Question: I have this query :
'''
SELECT pih.PID, piv.TSV, piv.Variable_ID, piv.Value_ID, piv.Manual_Value
FROM Process_Instance_Value AS piv
INNER JOIN Process_Instance_History AS pih ON piv.PID = pih.PID
WHERE piv.Variable_ID IN ( SELECT Variable_ID
FROM someTable
WHERE Transition_ID = @someValue)
AND piv.PID = @someValue
'''
I get this :

My problem is that those rows are duplicate for the use I want them at this point.
Is it possible to only get rows on DISTINCT TSV? Or something like that?
Thank you
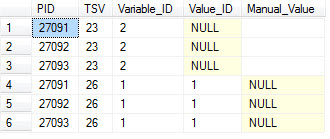
Answer: You can do this:
'''
;WITH CTE
AS
(
SELECT
pih.PID,
piv.TSV,
piv.Variable_ID,
piv.Value_ID,
piv.Manual_Value,
ROW_NUMBER() OVER (PARTITION BY piv.TSV ORDER BY pih.PID) rownum
FROM Process_Instance_Value AS piv
INNER JOIN Process_Instance_History AS pih ON piv.PID = pih.PID
WHERE piv.Variable_ID IN ( SELECT Variable_ID
FROM someTable
WHERE Transition_ID = @someValue)
AND piv.PID = @someValue
)
SELECT *
FROM CTE
WHERE rownum = 1;
'''
This will return the minimum 'pih.PID' for each distinct 'piv.TSV' if you want the max, just use 'ORDER BY pih.PID DESC' instead.
The ranking function <URL> instead of using subquery.
Then the I used 'WHERE rownum = 1', since the ranking number 'rownum' was given for each group of records that has the same 'piv.TSV' ranked in descendent order, then the record with 'rownum = 1' will be the record with the minimum 'pih.PID'(think about it).
You can however, get the same result using an inner join with a 'GROUP BY' like so:
'''
SELECT
pih.PID,
piv.TSV,
piv.Variable_ID,
piv.Value_ID,
piv.Manual_Value
FROM Process_Instance_Value AS piv
INNER JOIN
(
SELECT
TSV, MIN(PID) MinPID
FROM Process_Instance_Value
GROUP BY TSV
) piv2 ON piv.PID = piv2.MinPID
INNER JOIN Process_Instance_History AS pih ON piv.PID = pih.PID
WHERE piv.Variable_ID IN ( SELECT Variable_ID
FROM someTable
WHERE Transition_ID = @someValue)
AND piv.PID = @someValue
'''